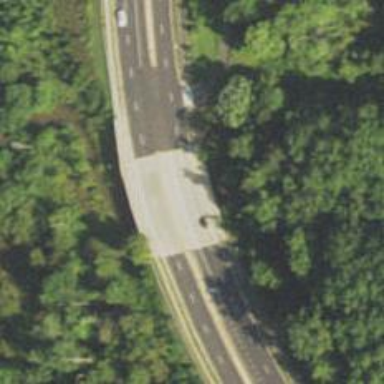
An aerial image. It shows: Secondary road with bridge and separate sidewalk.